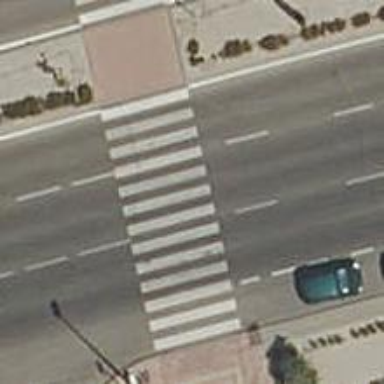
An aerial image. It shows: Road with traffic signals.